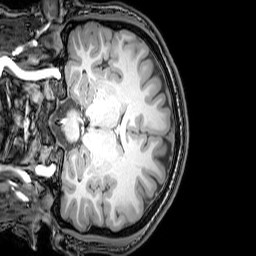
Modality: T1w
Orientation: coronal
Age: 23
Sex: male
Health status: healthy
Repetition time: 0.081 s
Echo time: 0.037 s